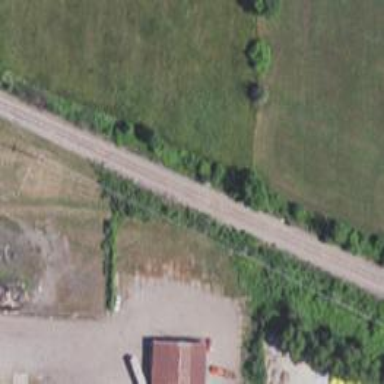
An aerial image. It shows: Railway siding with rails.